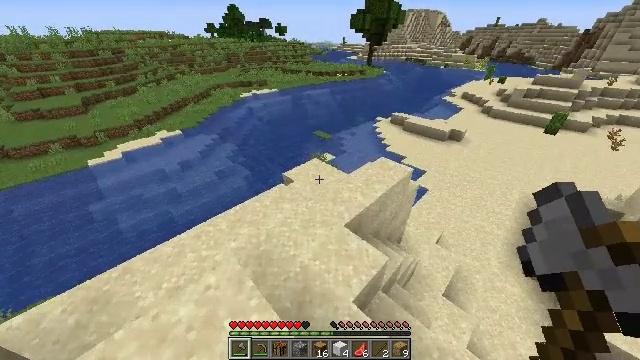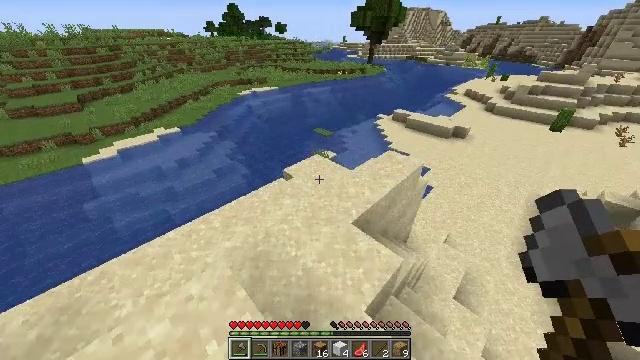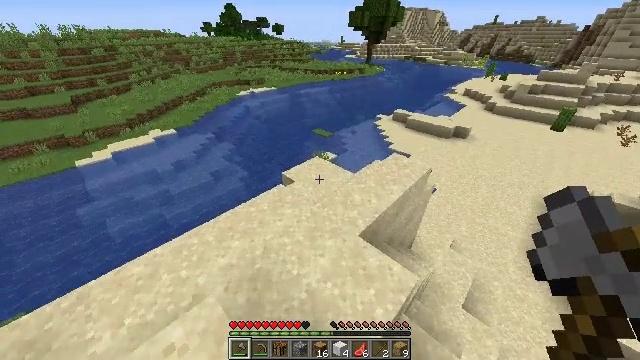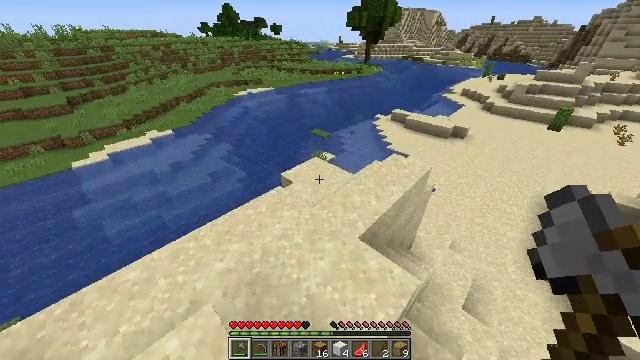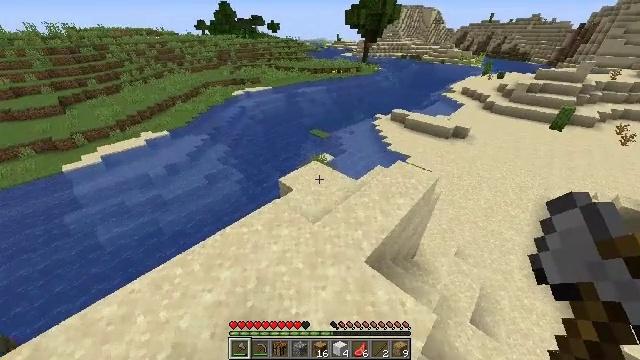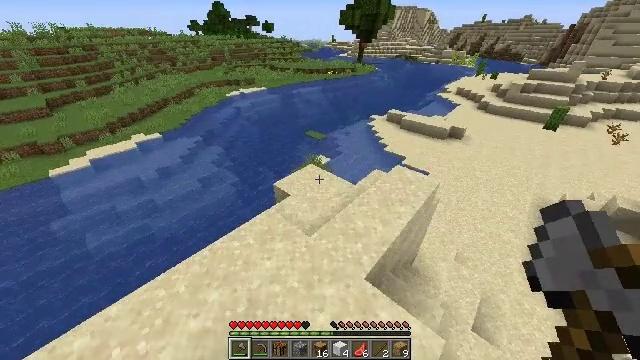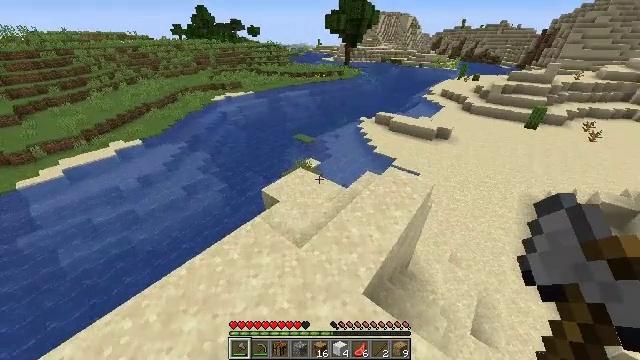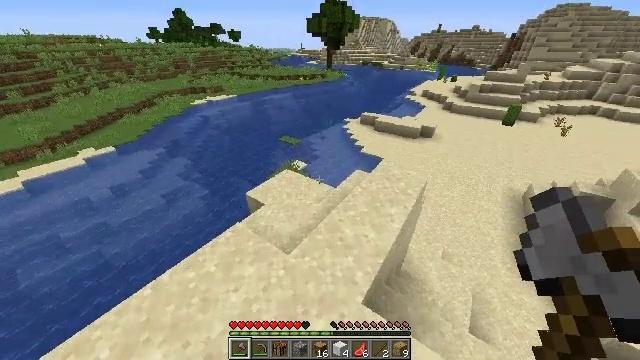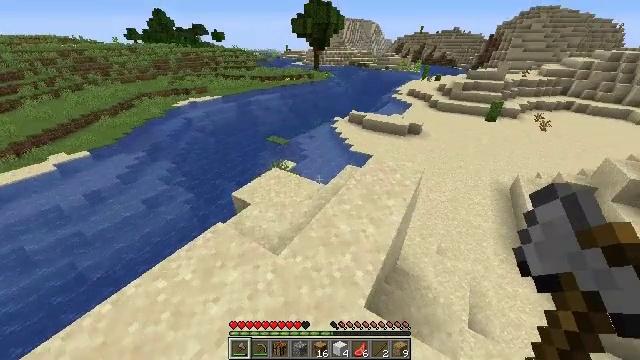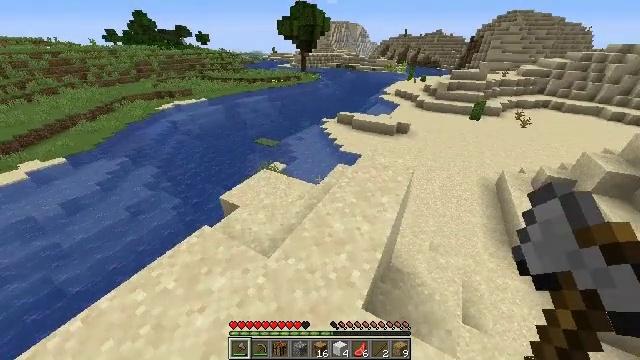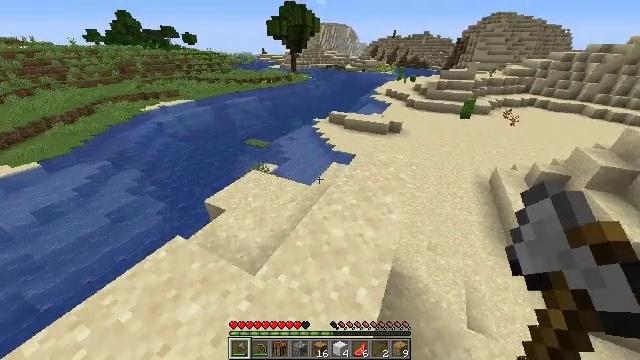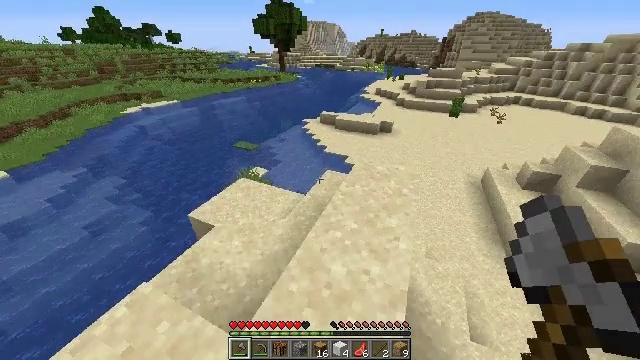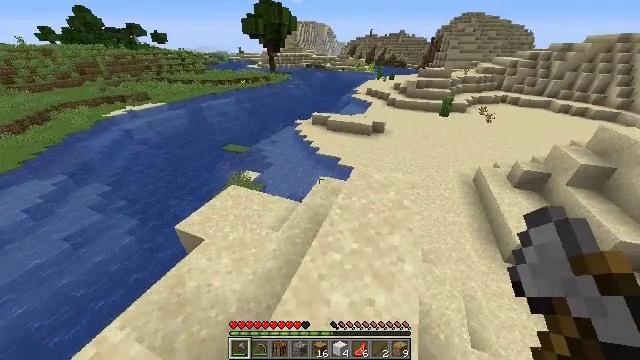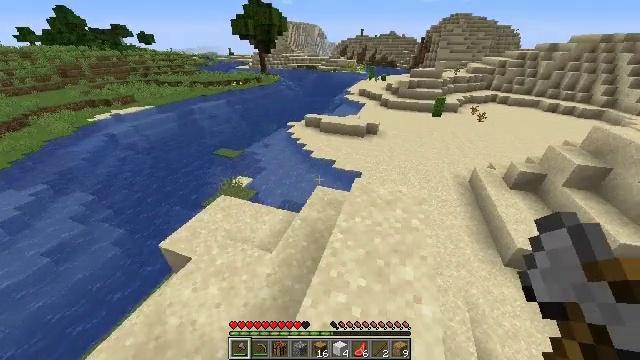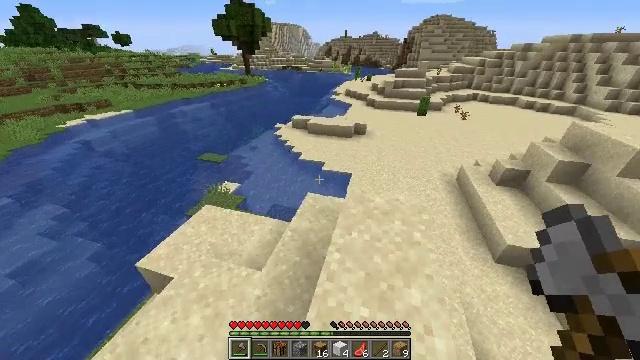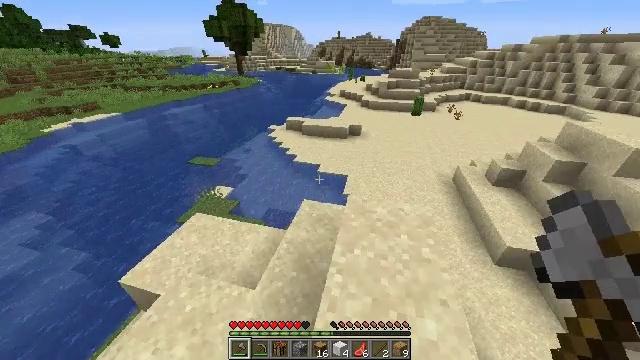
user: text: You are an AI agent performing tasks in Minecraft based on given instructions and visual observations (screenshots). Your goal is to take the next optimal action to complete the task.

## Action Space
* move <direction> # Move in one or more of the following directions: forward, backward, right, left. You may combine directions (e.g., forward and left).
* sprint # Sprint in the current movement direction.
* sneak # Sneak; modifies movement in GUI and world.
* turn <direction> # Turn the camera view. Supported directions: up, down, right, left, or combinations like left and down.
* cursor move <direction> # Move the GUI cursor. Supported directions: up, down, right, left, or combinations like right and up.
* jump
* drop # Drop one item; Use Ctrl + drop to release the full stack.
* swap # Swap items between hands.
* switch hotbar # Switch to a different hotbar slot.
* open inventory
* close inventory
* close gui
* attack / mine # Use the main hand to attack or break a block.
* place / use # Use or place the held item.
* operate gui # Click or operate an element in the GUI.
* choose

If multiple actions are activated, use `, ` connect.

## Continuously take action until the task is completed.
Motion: motion action
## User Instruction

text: Kill the salmon.
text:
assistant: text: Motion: move forward, sprint
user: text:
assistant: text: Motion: move forward, sprint
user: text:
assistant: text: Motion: move forward, sprint
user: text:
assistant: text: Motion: move forward, sprint
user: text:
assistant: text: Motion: move forward, sprint, turn right
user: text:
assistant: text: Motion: move forward, sprint, turn right
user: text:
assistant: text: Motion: move forward, sprint, turn right
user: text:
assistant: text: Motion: move forward, sprint, turn right
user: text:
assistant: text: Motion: move forward, sprint, turn right
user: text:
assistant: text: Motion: move forward, sprint, turn right
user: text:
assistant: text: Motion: move forward, sprint, turn right
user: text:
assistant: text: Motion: move forward, sprint, turn right
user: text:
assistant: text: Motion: move forward, sprint, turn right
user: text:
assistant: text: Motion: move forward, sprint, turn right
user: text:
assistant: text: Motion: move forward, sprint, turn right
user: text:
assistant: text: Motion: move forward, sprint
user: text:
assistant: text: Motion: move forward, sprint
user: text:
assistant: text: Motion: move forward, sprint
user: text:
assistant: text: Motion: move forward, sprint
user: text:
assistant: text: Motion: move forward, sprint
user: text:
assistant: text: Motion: move forward, sprint
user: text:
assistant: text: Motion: move forward, sprint, turn right
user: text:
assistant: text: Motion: move forward, sprint, turn right
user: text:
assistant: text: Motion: move forward, sprint, turn right
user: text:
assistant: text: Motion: move forward, sprint, turn right
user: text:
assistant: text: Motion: move forward, sprint, turn right
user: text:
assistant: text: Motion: move forward, sprint
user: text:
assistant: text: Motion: move forward, sprint
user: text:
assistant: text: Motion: move forward, sprint, turn right
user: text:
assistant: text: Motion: move forward, sprint